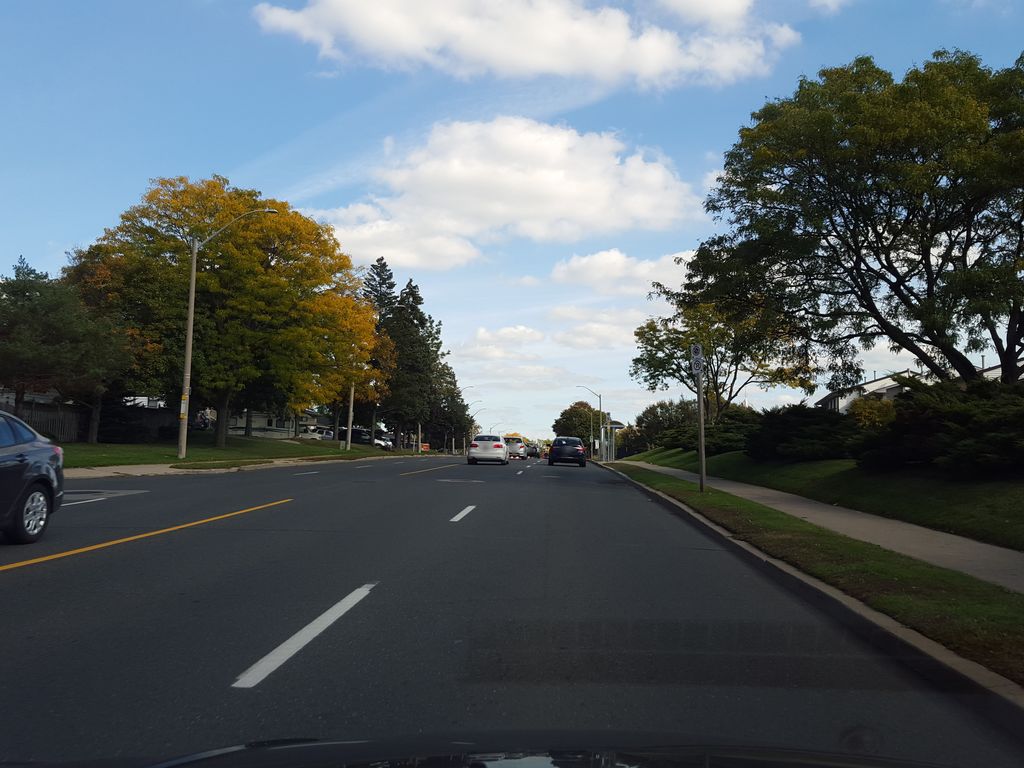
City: hamilton